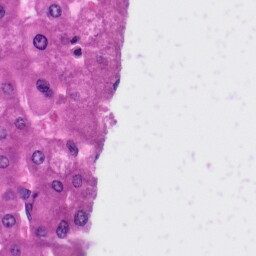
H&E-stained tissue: Liver